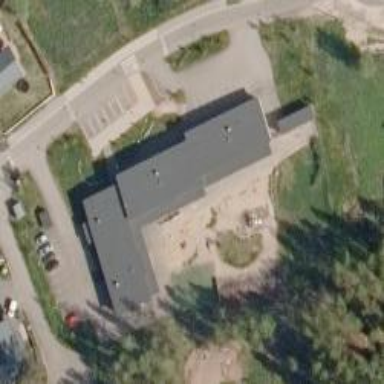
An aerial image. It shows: Kindergarten.